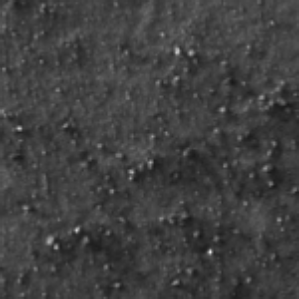
Label: frost